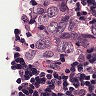
Metastatic tissue present: yes